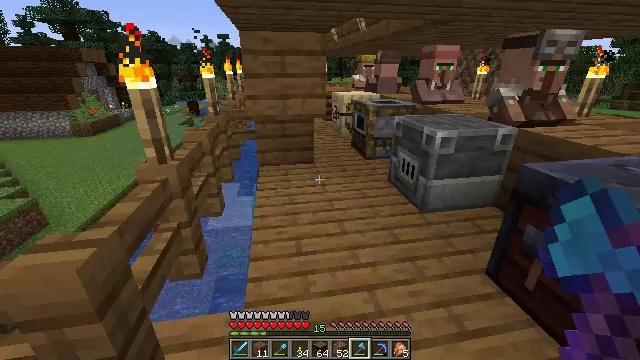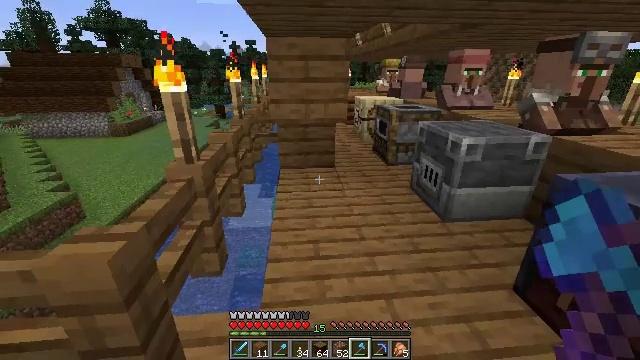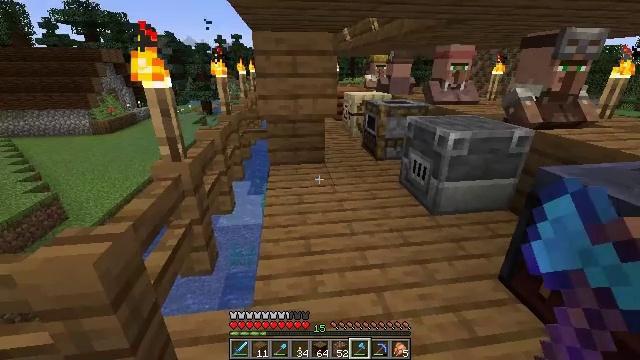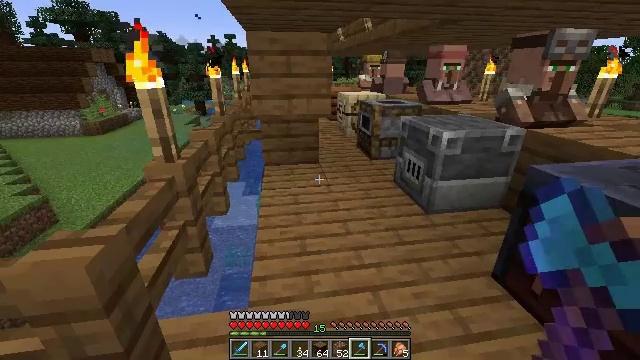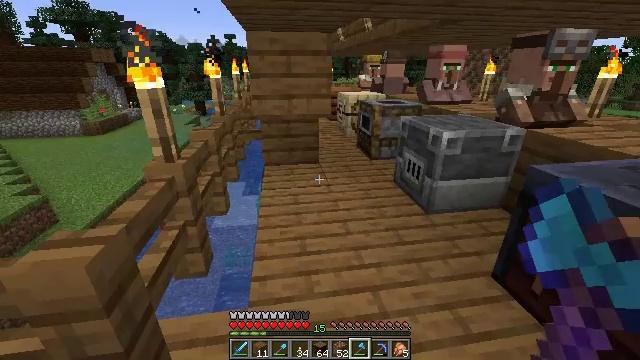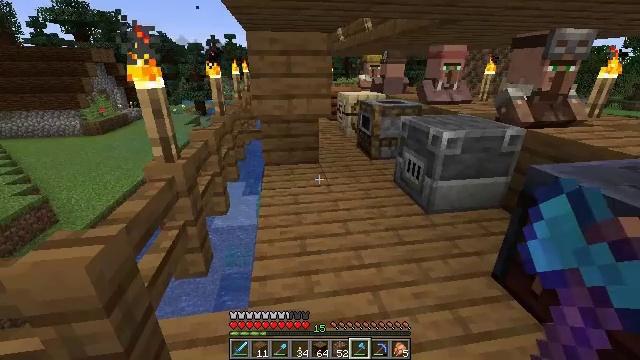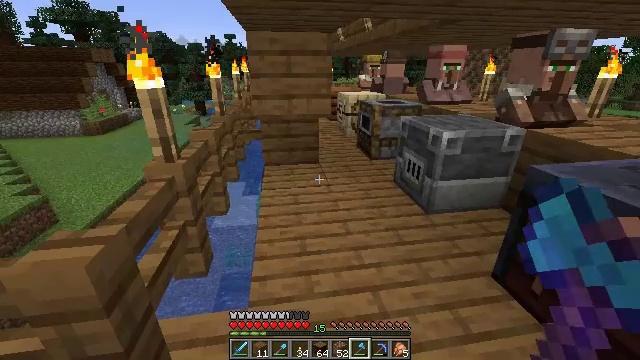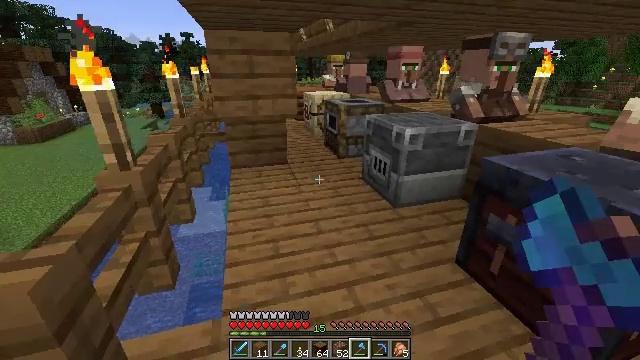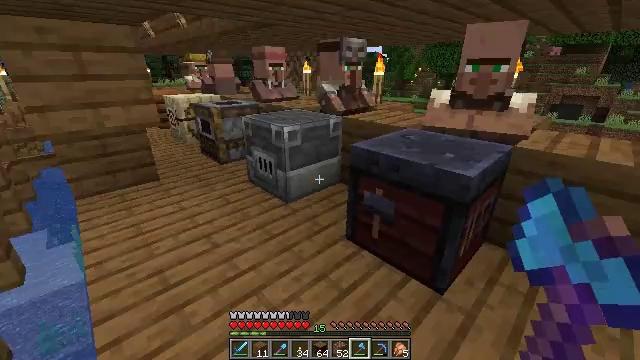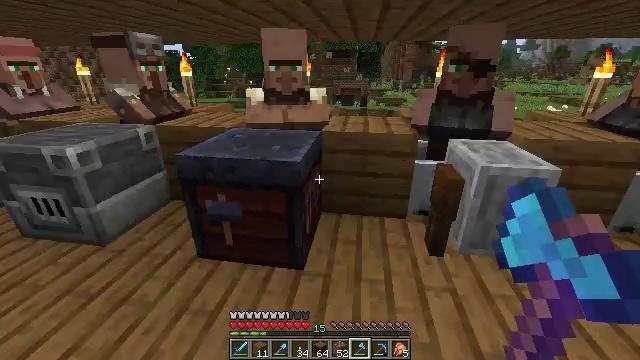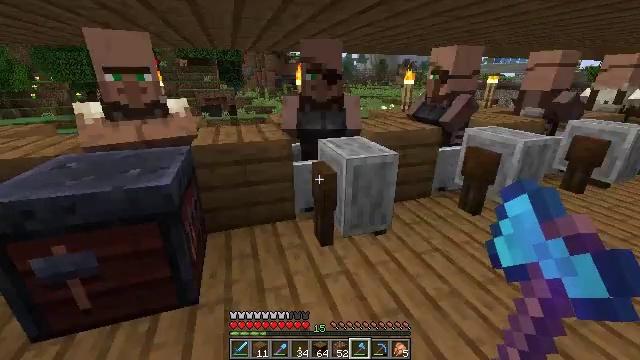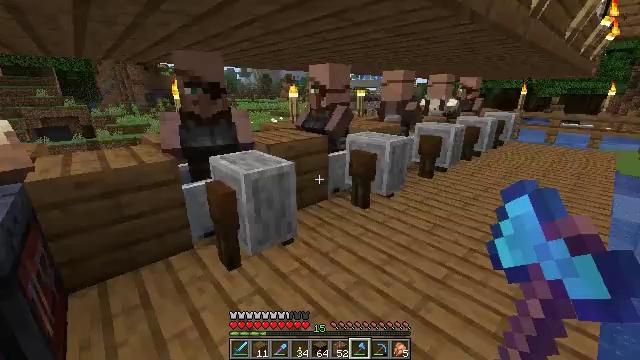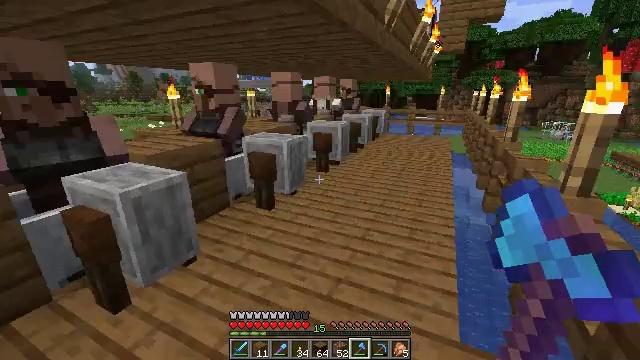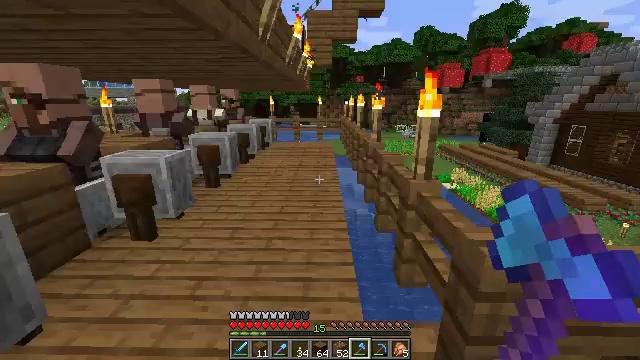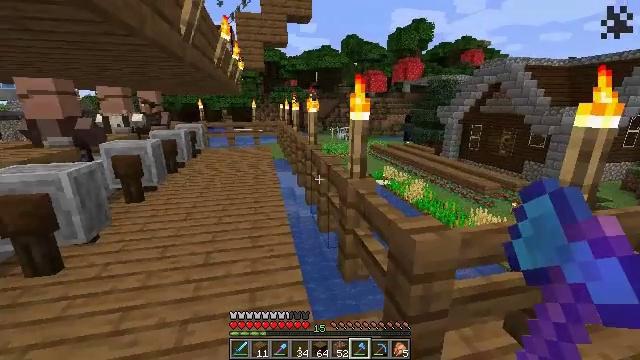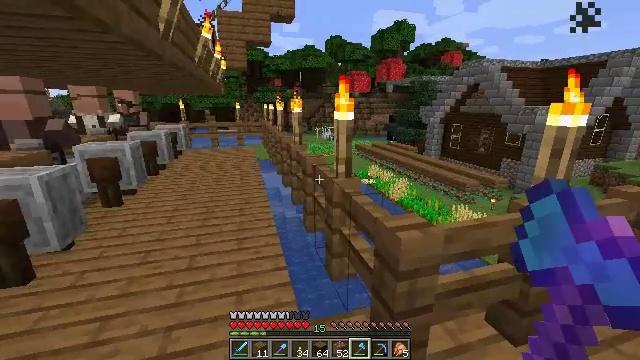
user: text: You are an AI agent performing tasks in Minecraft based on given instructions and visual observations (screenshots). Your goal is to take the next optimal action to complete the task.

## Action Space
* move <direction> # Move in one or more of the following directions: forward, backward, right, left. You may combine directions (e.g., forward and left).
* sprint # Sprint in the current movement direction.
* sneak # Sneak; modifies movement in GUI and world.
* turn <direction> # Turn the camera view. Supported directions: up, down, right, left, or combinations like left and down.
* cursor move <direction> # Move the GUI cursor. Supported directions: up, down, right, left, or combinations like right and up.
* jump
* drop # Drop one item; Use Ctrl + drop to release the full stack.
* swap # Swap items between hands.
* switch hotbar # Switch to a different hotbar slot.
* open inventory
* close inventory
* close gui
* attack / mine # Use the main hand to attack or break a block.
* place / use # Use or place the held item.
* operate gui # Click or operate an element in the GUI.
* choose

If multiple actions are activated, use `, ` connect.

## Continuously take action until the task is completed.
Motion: motion action
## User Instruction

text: Collect spruce planks and craft a spruce pressure plate.
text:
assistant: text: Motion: turn left
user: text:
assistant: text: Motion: turn right
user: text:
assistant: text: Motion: turn right
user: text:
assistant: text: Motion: no_op
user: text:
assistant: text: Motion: no_op
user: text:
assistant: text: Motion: no_op
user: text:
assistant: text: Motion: turn right
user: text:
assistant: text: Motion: turn right
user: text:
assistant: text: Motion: turn right
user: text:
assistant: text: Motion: turn right and up
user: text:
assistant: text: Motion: turn right and up
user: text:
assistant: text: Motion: turn right
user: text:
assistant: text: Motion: turn right and up
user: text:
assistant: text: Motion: turn right
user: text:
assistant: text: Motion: turn right
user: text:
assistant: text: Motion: turn right
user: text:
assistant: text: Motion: no_op
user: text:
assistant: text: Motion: no_op
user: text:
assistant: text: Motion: no_op
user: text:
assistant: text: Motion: no_op
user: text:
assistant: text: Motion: turn right
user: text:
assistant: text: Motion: turn right
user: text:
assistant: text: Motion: turn right
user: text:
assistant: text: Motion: turn right and up
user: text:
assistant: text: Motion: move forward, turn right and up
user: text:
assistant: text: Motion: move forward
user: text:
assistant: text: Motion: move forward
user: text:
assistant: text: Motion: move forward
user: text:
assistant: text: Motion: move forward
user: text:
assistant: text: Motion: move forward, sprint